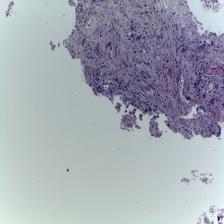
Diagnosis: OSCC